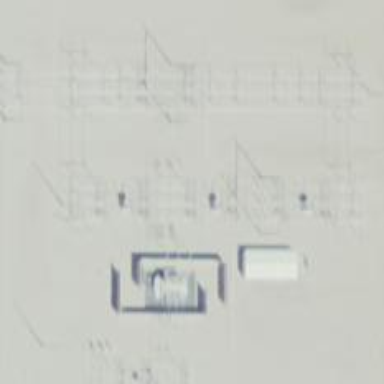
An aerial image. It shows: Switch used for power control.